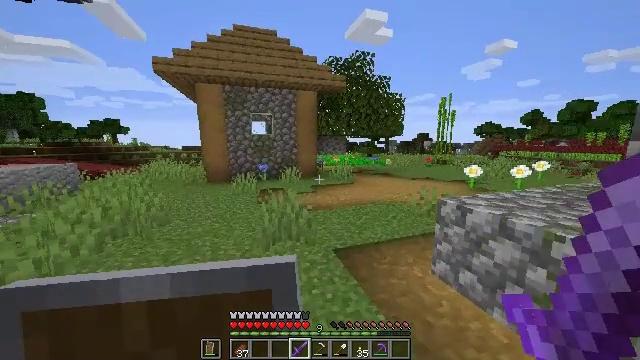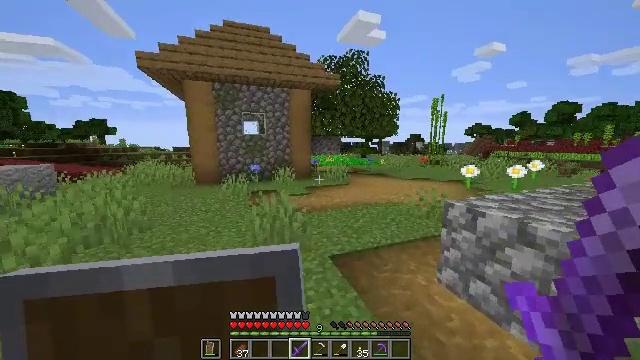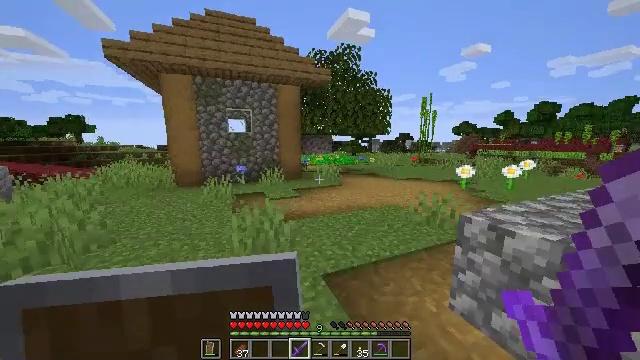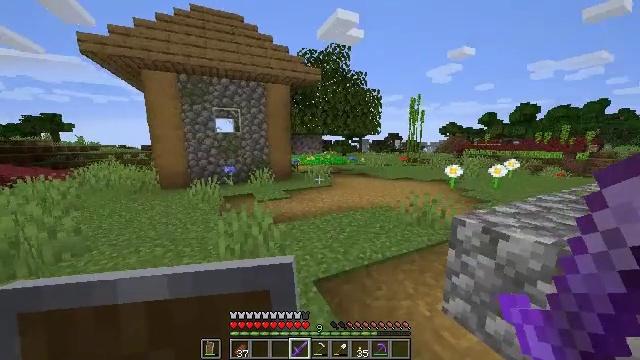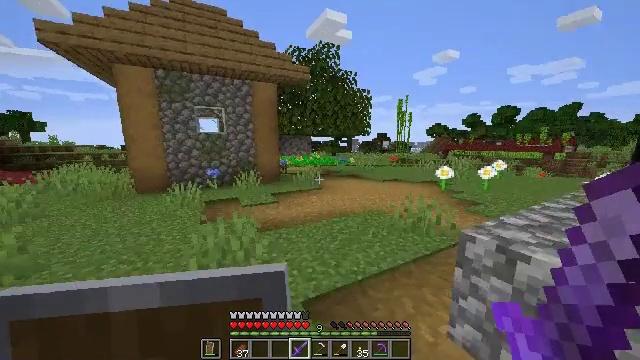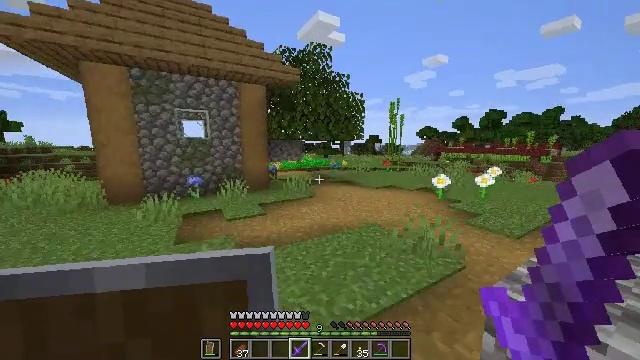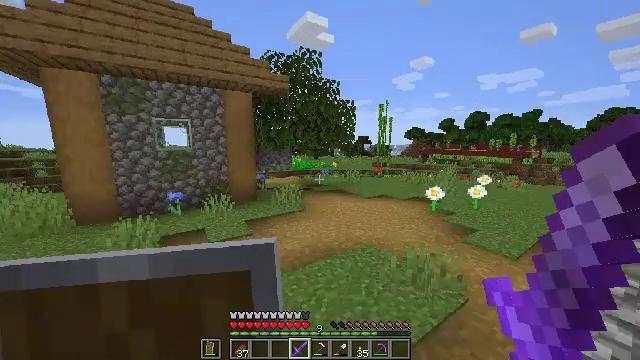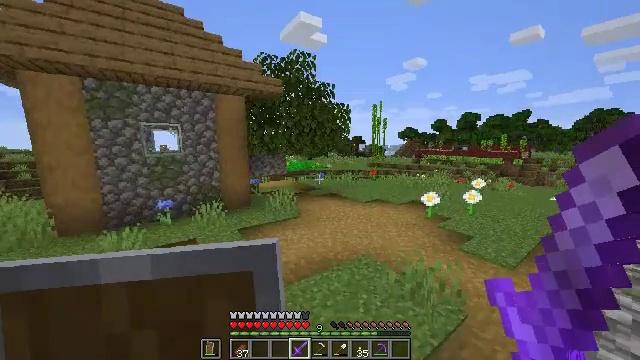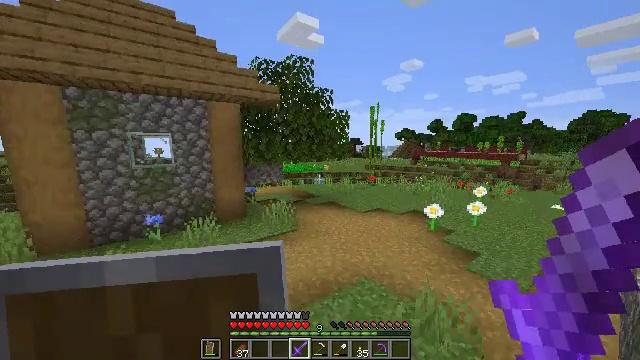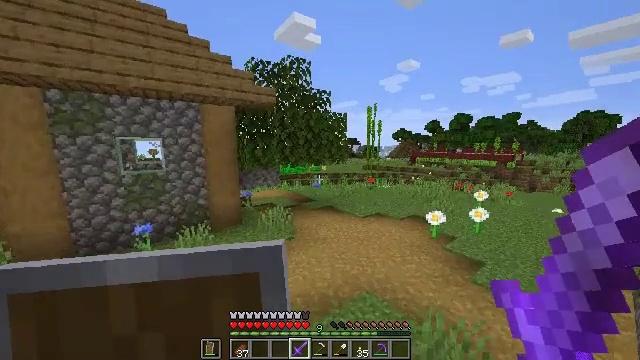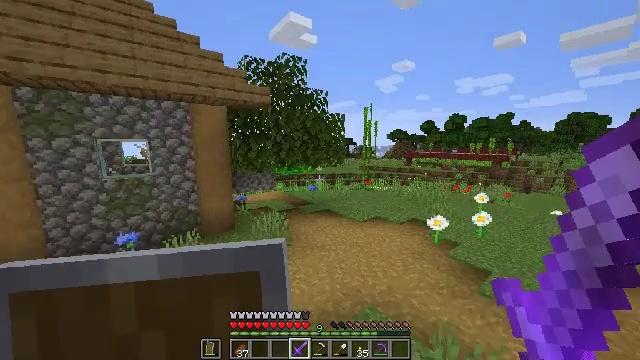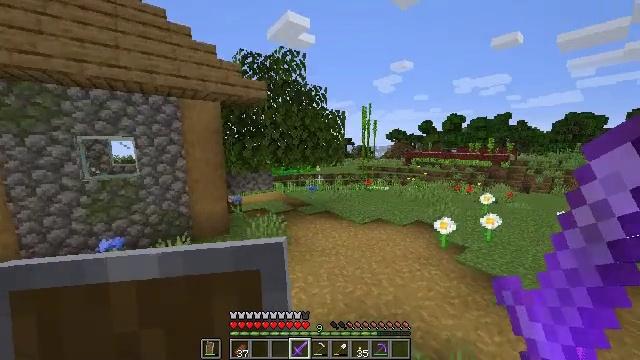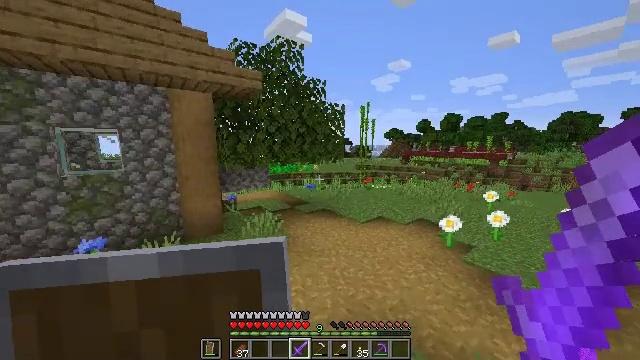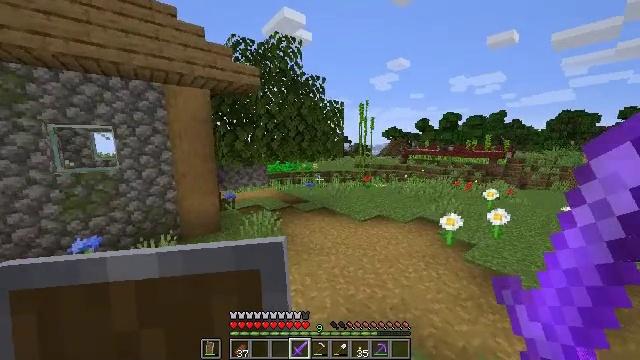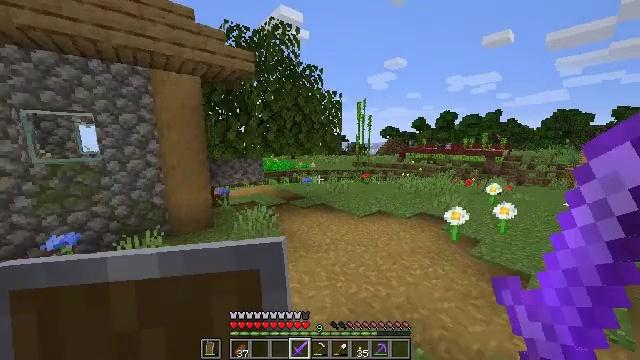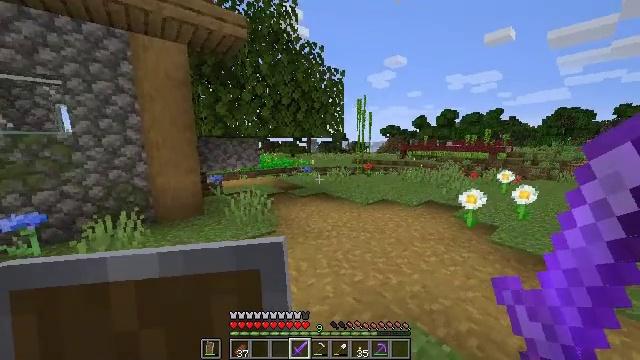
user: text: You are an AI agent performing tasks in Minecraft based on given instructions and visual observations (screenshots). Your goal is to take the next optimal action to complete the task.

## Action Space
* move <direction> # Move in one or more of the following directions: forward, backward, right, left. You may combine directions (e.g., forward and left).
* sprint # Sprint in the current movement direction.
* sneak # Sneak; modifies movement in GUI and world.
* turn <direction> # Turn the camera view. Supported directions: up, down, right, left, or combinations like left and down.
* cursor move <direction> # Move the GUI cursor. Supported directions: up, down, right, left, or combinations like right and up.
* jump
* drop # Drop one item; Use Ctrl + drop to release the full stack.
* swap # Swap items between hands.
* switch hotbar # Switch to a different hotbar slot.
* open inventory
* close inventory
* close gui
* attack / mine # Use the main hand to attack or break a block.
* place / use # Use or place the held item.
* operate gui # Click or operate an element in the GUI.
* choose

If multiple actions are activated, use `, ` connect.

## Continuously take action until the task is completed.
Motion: motion action
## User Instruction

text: Gather wheat by left-clicking on it.
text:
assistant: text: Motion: move forward, turn right
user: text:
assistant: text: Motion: move forward, turn right
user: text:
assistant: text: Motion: move forward, turn right
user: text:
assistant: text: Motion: move forward, turn right
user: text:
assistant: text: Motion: move forward, turn right, jump
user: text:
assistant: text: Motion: move forward, turn right, jump
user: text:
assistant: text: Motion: move forward, turn right, jump
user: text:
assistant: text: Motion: move forward, jump
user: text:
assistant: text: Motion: move forward, jump
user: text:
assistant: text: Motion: move forward, turn right, jump
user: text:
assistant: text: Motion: move forward, jump
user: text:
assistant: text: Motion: move forward, jump
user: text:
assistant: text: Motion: move forward, jump
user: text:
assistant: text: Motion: move forward and move right, jump
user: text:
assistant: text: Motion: move forward and move right, jump
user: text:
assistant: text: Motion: move forward and move right, jump
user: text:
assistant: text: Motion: move forward and move right, jump
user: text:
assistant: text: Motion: move forward and move right, jump
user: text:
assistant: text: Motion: move forward and move right, jump
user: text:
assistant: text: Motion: move forward and move right, jump
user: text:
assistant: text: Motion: move forward and move right, jump
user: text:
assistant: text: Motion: move forward and move right, jump
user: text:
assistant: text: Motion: move forward and move right, turn left, jump
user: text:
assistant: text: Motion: move forward and move right, turn left, jump
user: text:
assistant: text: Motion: move forward and move right, turn left, jump
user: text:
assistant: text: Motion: move forward and move right
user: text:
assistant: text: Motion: move forward and move right, turn left
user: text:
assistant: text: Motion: move forward and move right, turn left
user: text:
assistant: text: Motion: move forward, turn left
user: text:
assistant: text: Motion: move forward, turn left